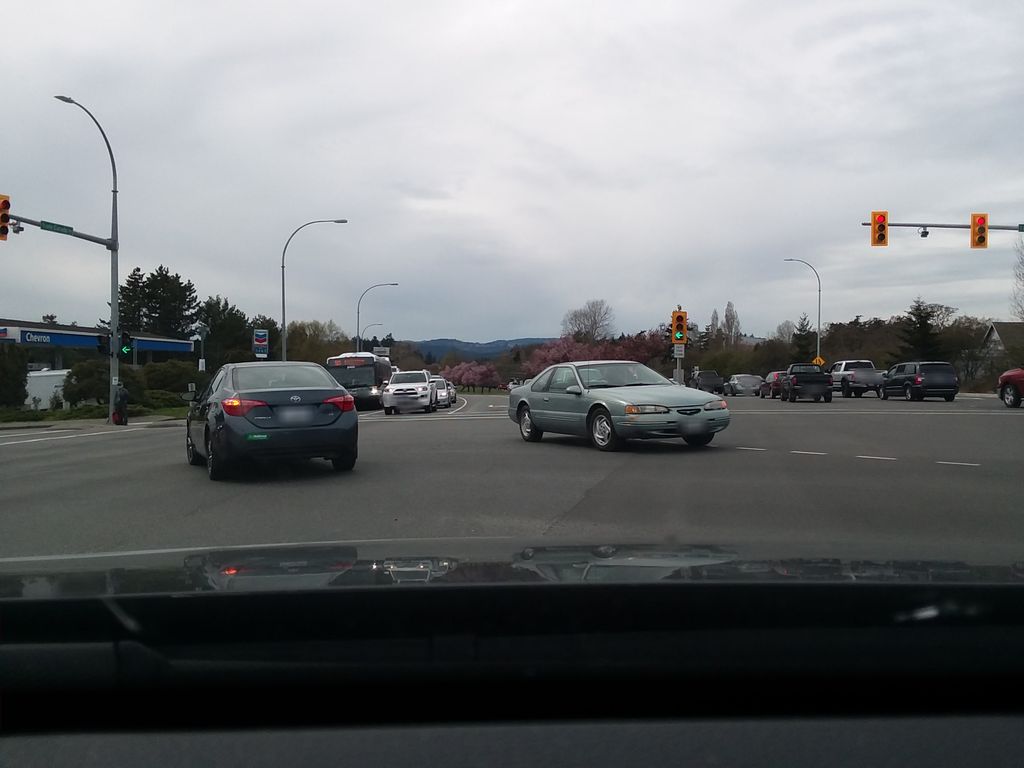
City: victoria